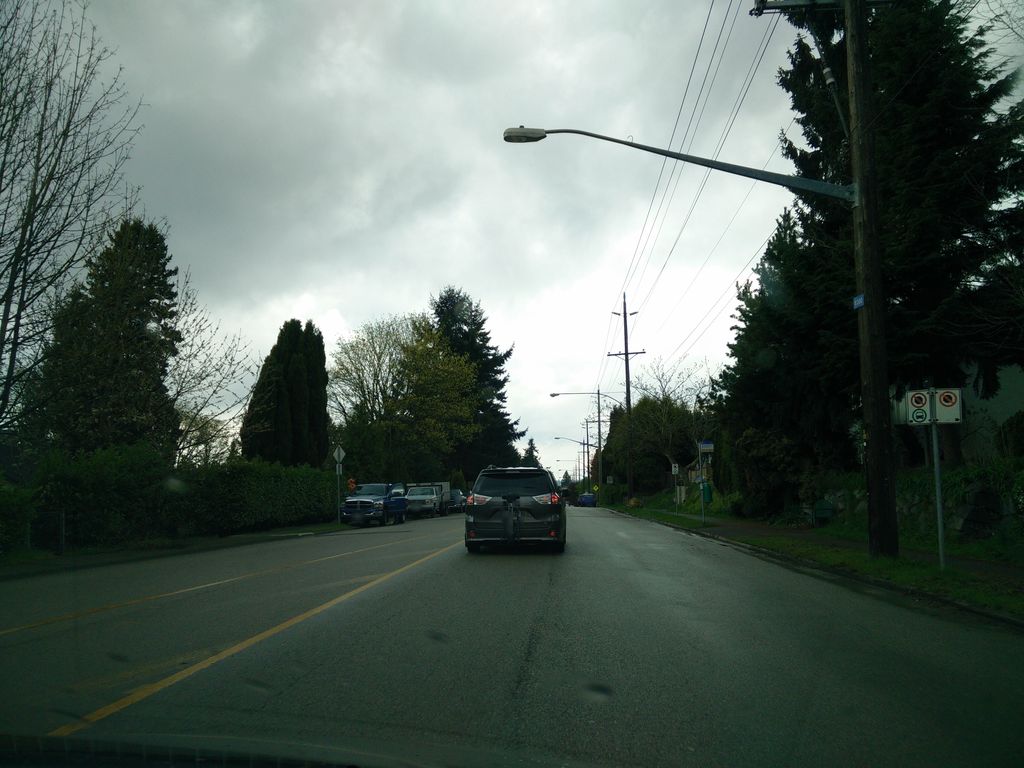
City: vancouver